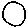
Label: circle